Question: First, I am an iOS developer. I am not Android expert. I need maintain one Android App project. About the app signing issue, the rules between iOS and Android are so different!
At the moment, I know how to sign my Android app and publish it on Google play.
, I found this in Google play Developer Console -> my app ->Services & APIs:

They given me this public key.
is:
How to, and where to use this public key? I have signed my app already by ADT's wizard.
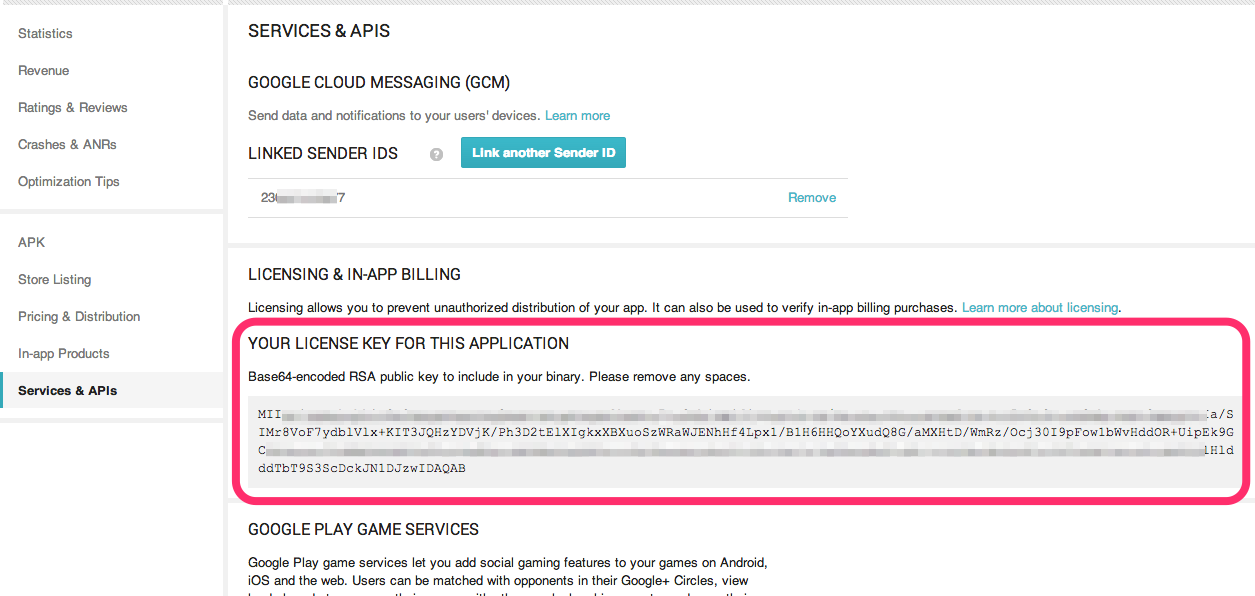
Answer: This is an optional use item, if you want to use it to enforce licensing requirements on a per app basis take a look here <URL>
Basically, this is a a system to allow for your app to check the Google Servers with the public key, and determine (based on the response) how your apps behavior should continue (or not).
If you are not concerned with applying licensing restrictions, then it is absolutely not required in your final apk.